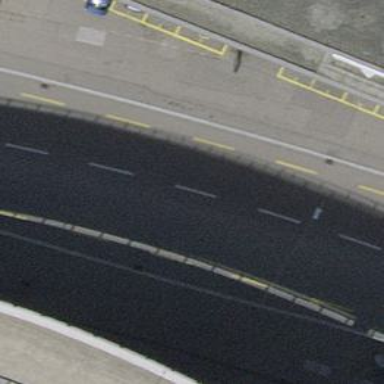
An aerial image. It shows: Residential road with asphalt surface. It has separate cycle lane and sidewalk.